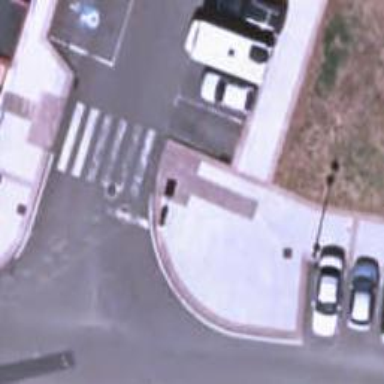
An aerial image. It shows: Sidewalk.